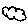
Label: cloud